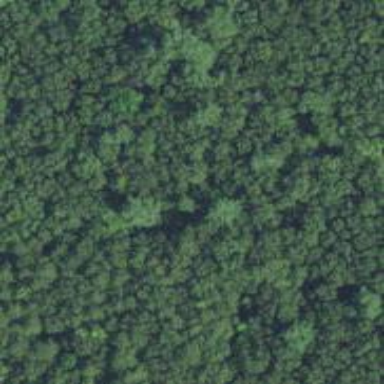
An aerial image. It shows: Mixed leaf woodland.